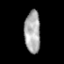
Tissue: prostate
Cell type: Myeloid cells
Senescence score: 0.8223
Nuclear area (px): 668
Mean DAPI intensity: 167.192